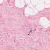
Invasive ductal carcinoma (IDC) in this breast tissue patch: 0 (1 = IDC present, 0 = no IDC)